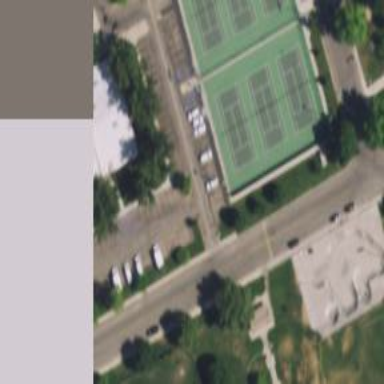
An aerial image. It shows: Community center building.